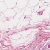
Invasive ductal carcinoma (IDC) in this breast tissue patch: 0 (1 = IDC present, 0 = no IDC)